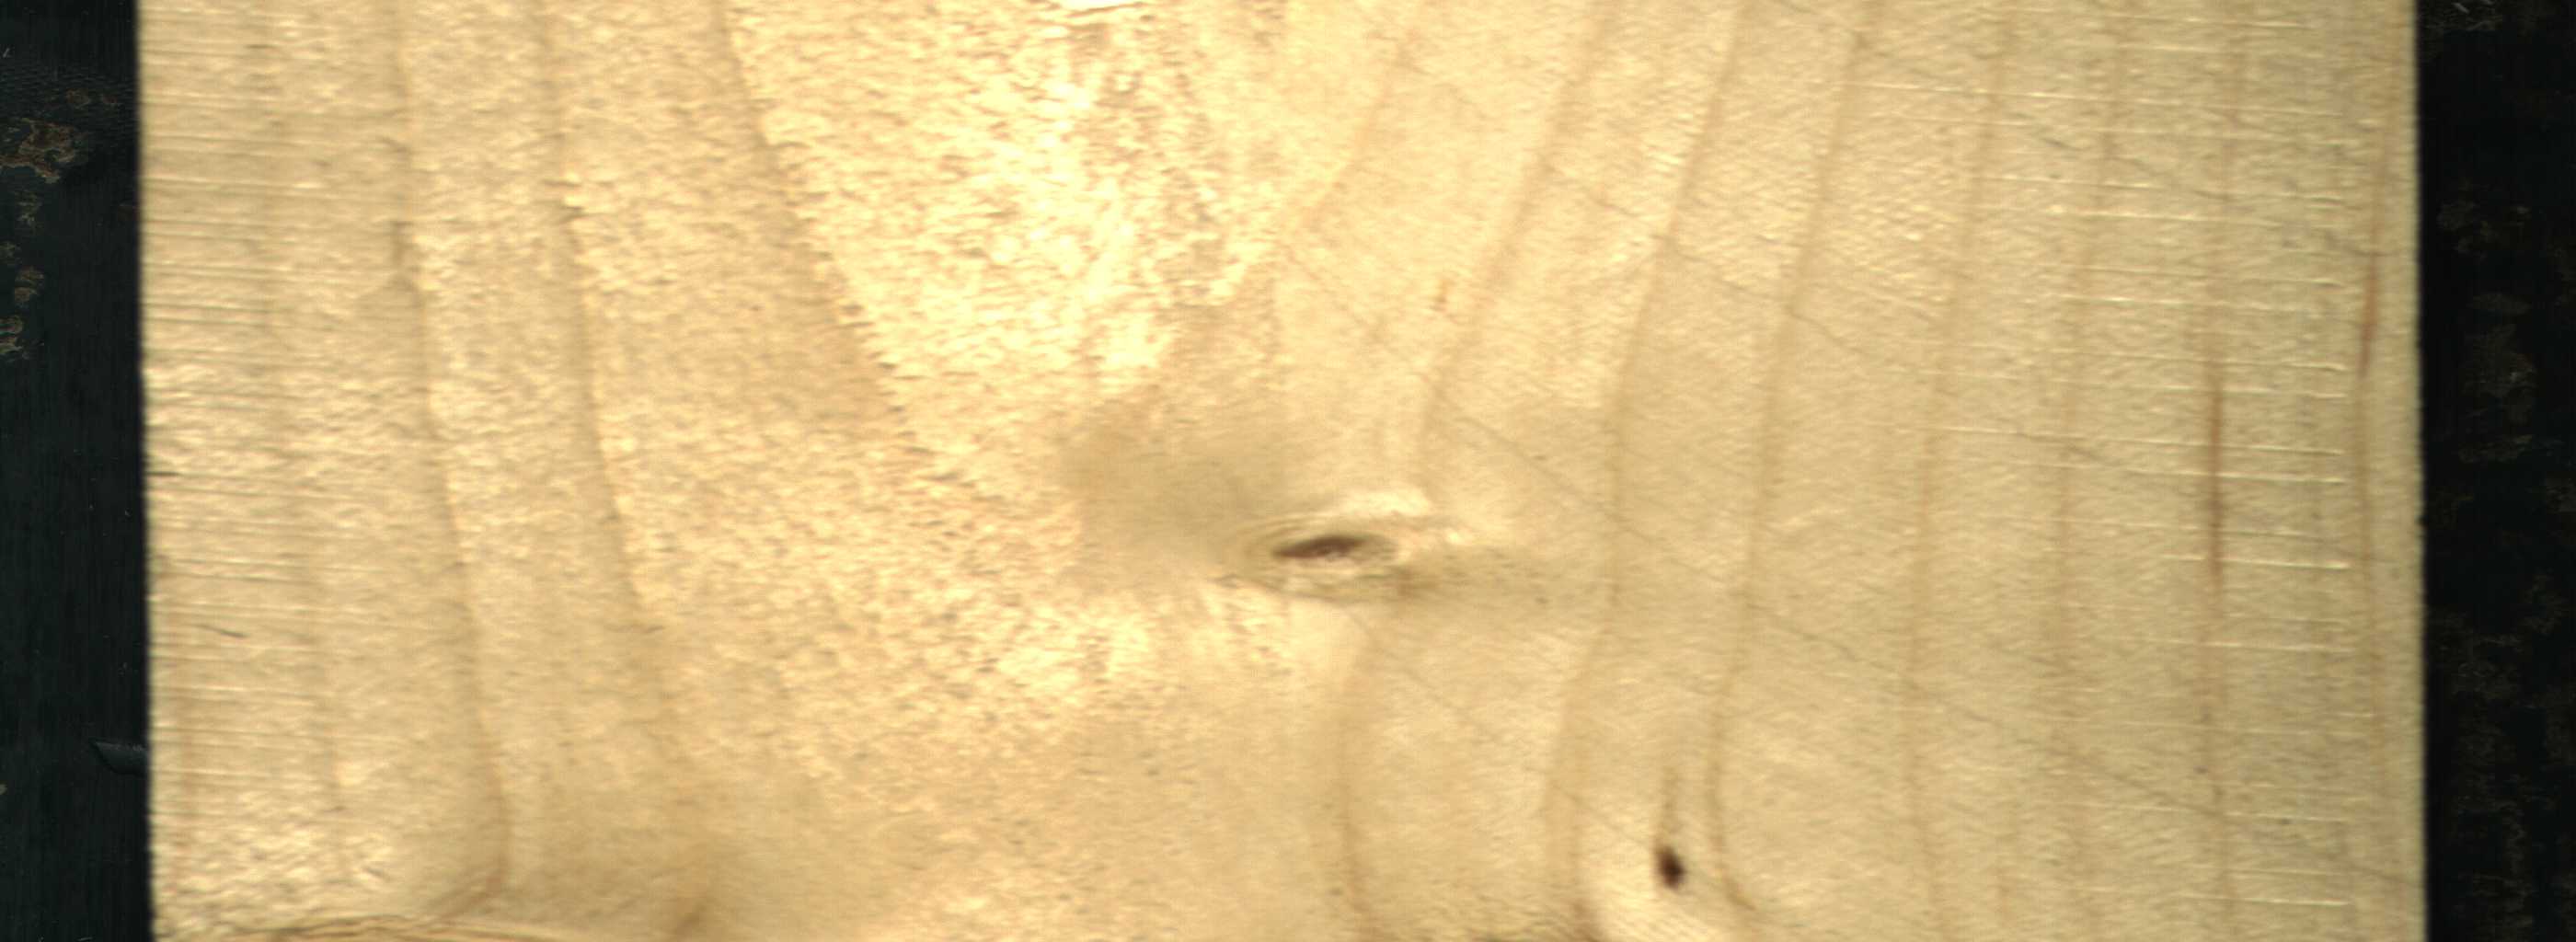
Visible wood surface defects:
resin
Live_Knot